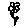
Label: flower